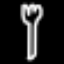
Label: fork